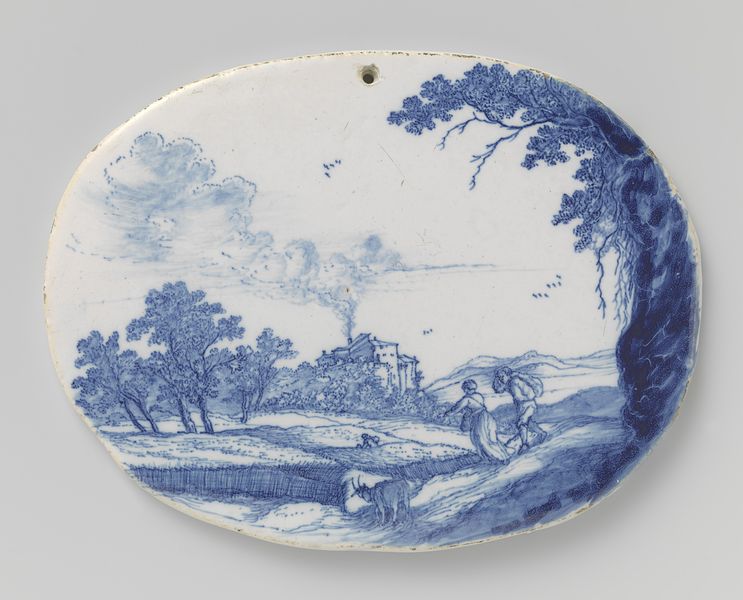
Titel: Ovale plaque beschilderd met een landschap
Standort: Amsterdam
Institution: Rijksmuseum
Schlagwörter: baum, blau, himmel, weiß, wolken, bäume, menschen, haus, schloss, zaun, tragen, feld, felder, stamm, vögel, rauch, paar, bauern, oval, berge, kuh, bauer, porzellan, loch, fliese, kachel, meissen, ziege, delft, blauweiss, zhiege